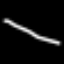
Label: line